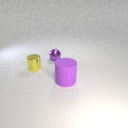
large purple rubber cylinder to the right of small yellow metal cylinder